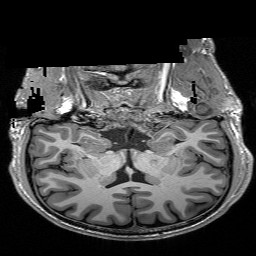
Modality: T1w
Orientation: sagittal
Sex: male